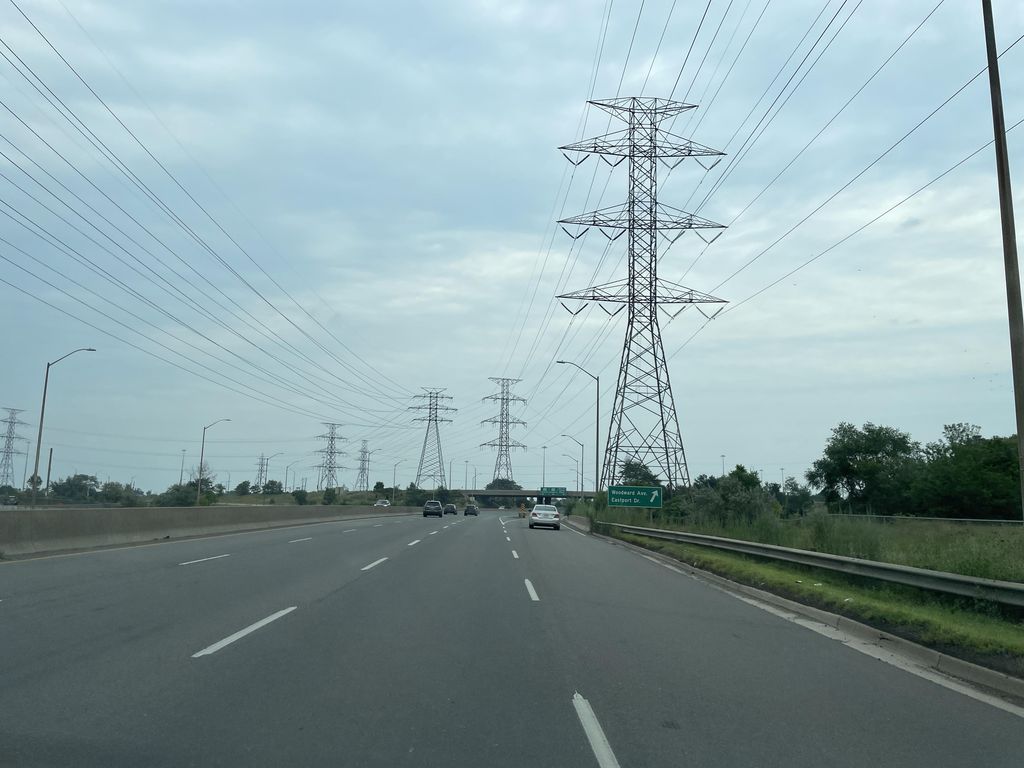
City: hamilton